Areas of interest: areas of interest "Jinjiayuan Grand Hotel"
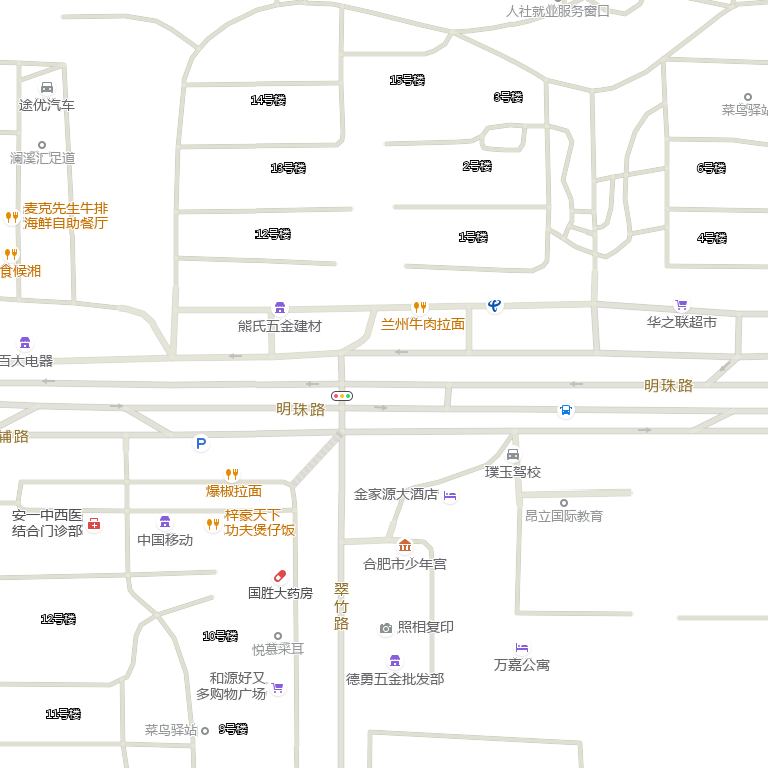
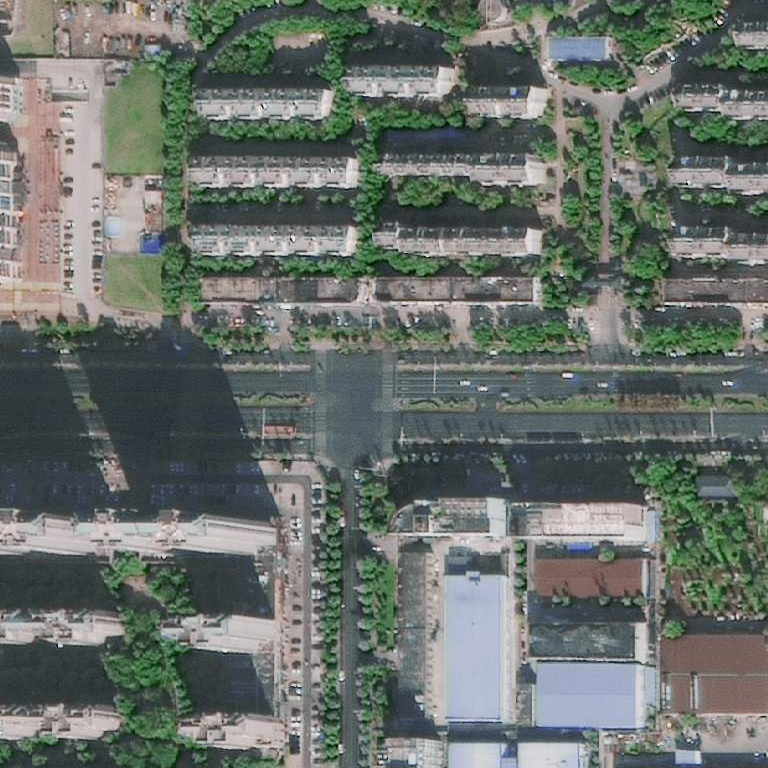